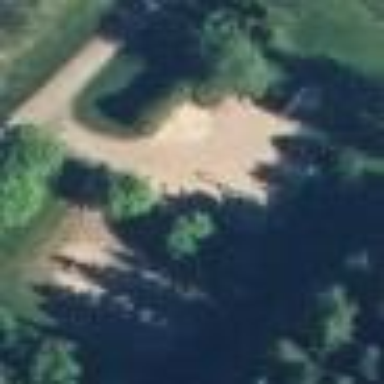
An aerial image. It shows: Playground area for leisure activities on the land.